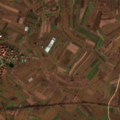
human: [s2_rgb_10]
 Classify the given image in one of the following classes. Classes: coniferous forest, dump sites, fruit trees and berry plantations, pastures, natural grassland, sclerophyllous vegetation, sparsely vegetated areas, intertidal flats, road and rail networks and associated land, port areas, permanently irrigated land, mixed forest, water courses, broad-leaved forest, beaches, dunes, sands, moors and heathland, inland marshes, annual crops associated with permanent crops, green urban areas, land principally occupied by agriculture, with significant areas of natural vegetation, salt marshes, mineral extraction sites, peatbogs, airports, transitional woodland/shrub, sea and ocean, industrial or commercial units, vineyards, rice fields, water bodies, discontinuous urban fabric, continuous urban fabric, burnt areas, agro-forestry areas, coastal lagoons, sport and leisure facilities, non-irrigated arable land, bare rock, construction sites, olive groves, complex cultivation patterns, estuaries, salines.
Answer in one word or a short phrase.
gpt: discontinuous urban fabric, non-irrigated arable land, complex cultivation patterns